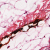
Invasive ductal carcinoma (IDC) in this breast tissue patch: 0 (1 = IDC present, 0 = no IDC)